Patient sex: F
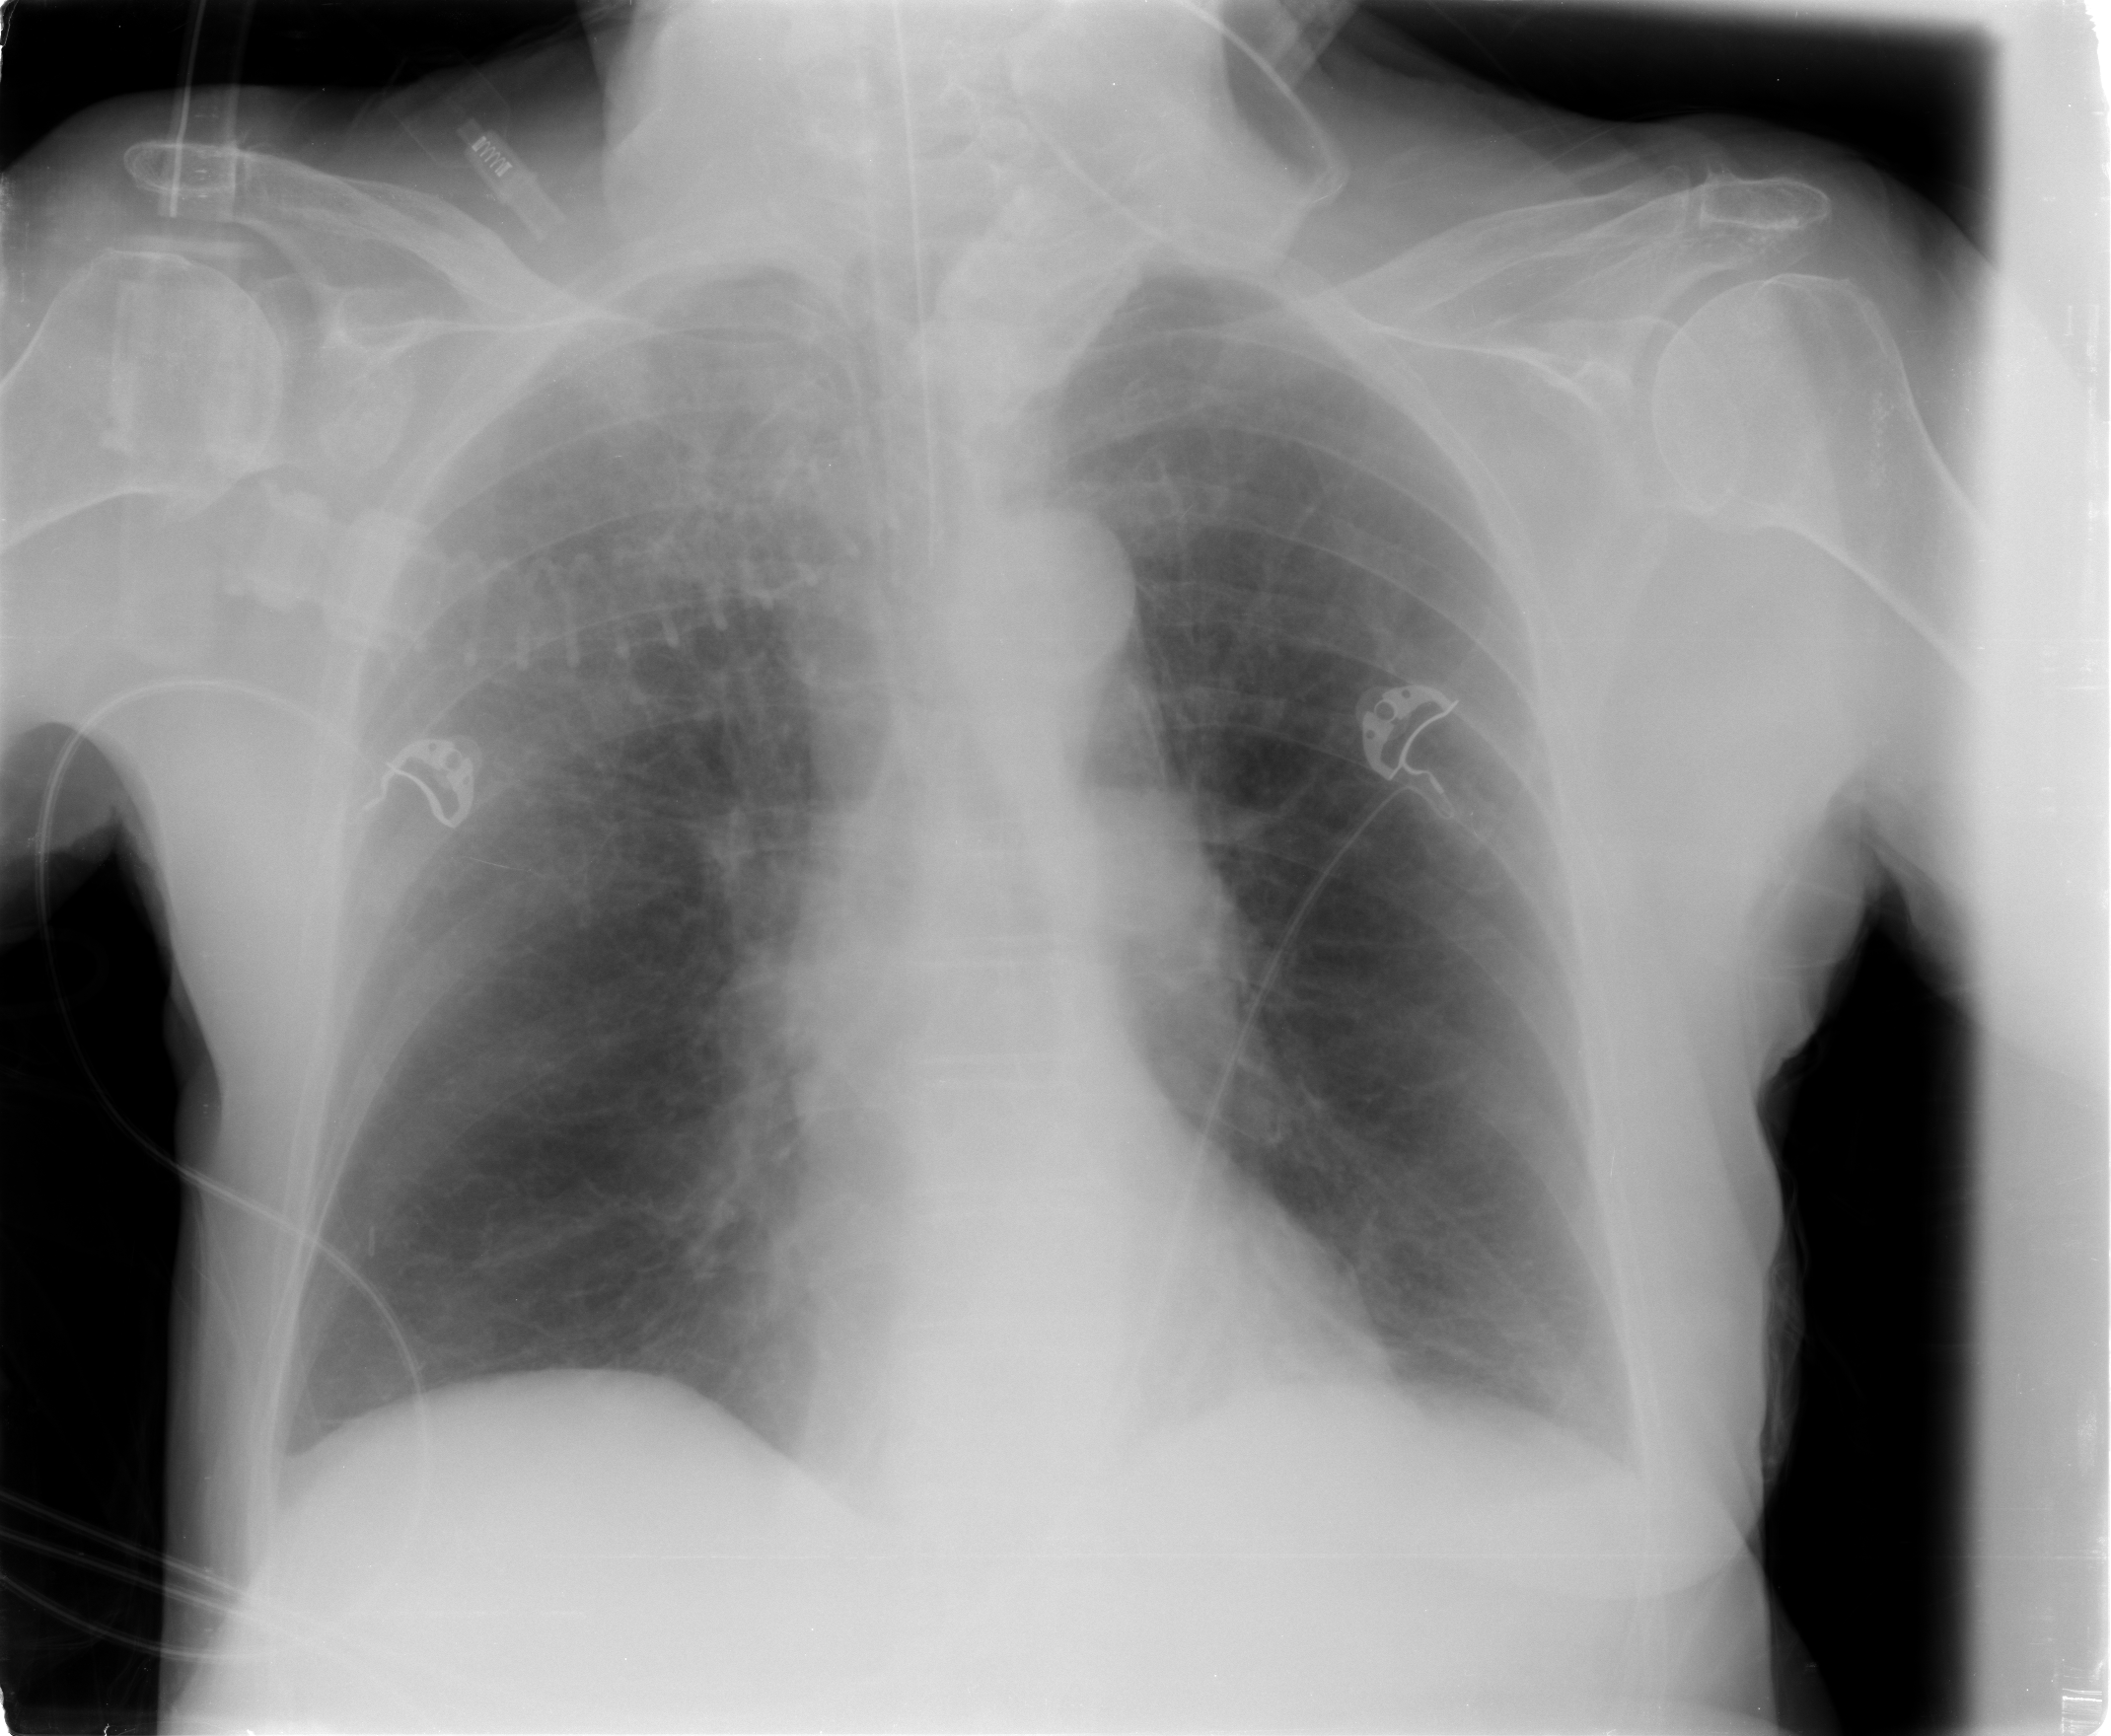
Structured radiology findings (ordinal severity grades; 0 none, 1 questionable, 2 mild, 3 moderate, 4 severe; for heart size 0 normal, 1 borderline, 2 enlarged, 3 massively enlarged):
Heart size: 0
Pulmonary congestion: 0
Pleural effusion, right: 1
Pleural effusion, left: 0
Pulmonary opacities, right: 0
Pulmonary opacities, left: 0
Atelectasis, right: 1
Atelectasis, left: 2